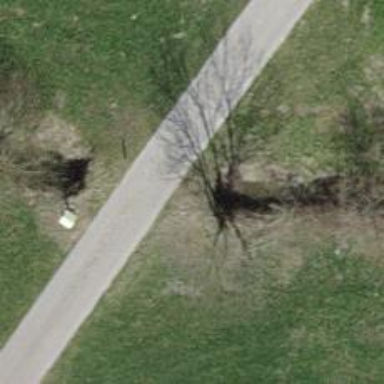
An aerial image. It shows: Bench for seating.